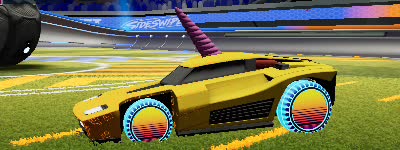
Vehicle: breakout